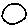
Label: circle